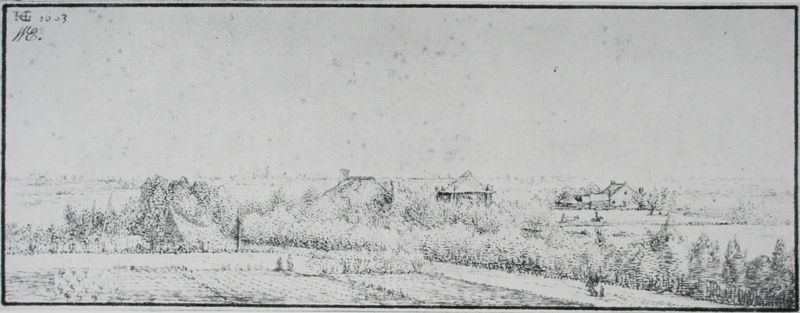
Titel: Ländereien bei Haarlem
Künstler: Hendrick Goltzius
Standort: Paris
Institution: Sammlung F. Lugt
Schlagwörter: baum, feder, himmel, weiß, bäume, landschaft, menschen, fenster, hintergrund, schwarz, skizze, zeichnung, gebäude, haus, weg, wiese, zaun, mensch, signatur, ebene, feld, felder, horizont, häuser, weite, büsche, flach, gebüsch, personen, pflanzen, garten, ort, acker, dorf, graphik, bauernhof, idylle, men, people, white, black, country, old, inschrift, print, tusche, druckgraphik, schraffur, buchen, ländlich, man, sky, tree, building, field, hills, house, landscape, nature, bauernhäuser, horizon, houses, trees, village, gärten, grass, bushes, path, road, villa, drawing, black and white, buche, höfe, saat, mansion, signature, hut, farm, farmer, tent, chimney, farmers, verblasst, land, bauerhof, barn, bleak, image, date, countryside, rice, wheat, farming, scenery, cottages, grayscale, s, crops, initials, fade, scenary, 1003, plots, cornfield, fade away, bauerenhof, treeline